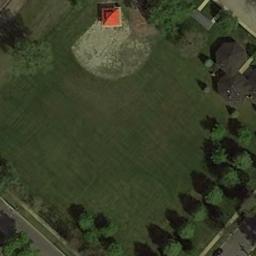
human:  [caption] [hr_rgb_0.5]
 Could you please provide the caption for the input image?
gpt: The entire image is dominated by grass .

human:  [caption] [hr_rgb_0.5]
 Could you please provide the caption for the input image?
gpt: This meadow has dense grasses, A grove of trees and an orange pavilion .

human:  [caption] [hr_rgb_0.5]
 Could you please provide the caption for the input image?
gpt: There are several buildings and many trees in the meadow .

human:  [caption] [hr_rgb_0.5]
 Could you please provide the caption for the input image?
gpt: The meadow is consist of green grass next to the house and trees .

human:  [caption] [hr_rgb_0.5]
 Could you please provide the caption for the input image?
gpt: There are many green trees around the meadow .